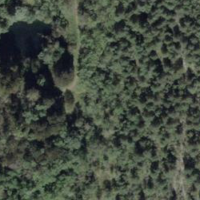
EUNIS habitat code: 32
Species observed at this site:
Ischnura elegans
Stenopterus rufus
Pyrrhosoma nymphula
Mesembrina meridiana